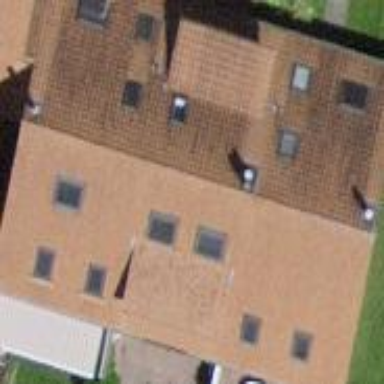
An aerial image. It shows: Gabled terrace building with roof tiles.